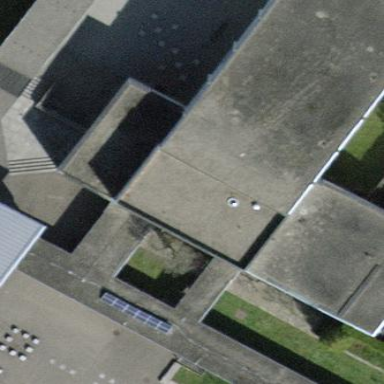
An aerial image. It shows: School building.